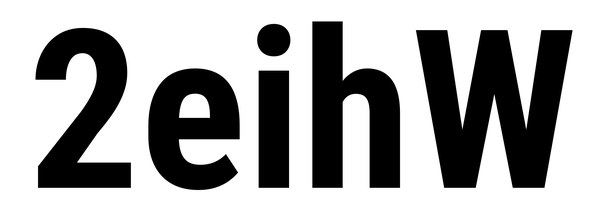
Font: Roboto_Condensed_Bold